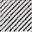
Piece: xx